Question: I consider myself a novice at css so bear with me :)
I am attempting to change the text color of an action button. You can see in the image below that "cut" and "copy" are disabled because there is no checkbox selected.

I would like to be able to format both the color of an enabled, and disabled action button.
I did a font-color; addition to the .inputbutton below, but it made the text in the enabled and disabled buttons the same color.
here is a snipped of code from the index.php file which might be applicable...
'''
<input type="button" id="actionButtonCut" value="<?php echo $lang_btn_cut; ?>" onClick="actionFunctionCut('','');" disabled class="<?php echo adjustButtonWidth($lang_btn_cut); ?>">
'''
here is some code from the style.css file
Full style.css file here: files.#######.com/style.css
'''
.inputButton {
padding: 5px;
width: 130px;
border-radius: 3px;
-moz-border-radius: 3px;
-webkit-border-radius: 3px;
border: 1px solid #2187c0;
background-image:url(../images/button_bg.jpg);
}
.inputButton:hover {
cursor: pointer;
background-image:url(../images/button_bg2.jpg);
}
.inputButtonNf {
padding: 5px 10px 5px 10px;
}
'''
there is also a skin css file with some more formatting
full skin css file here: #########.com/skins/kobus.css
'''
/* FTP Action Buttons */
#ftpActionButtonsDiv {
background-color:#88b0ff;
border-top-color: #404040;
}
'''
there is one more ajax.js file although I don't think it is relevant:
<URL>
Many thanks to anyone who can help me to format both the color of an enabled, and disabled action button :)
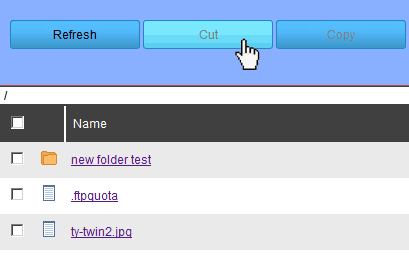
Answer: there is a pseudo-selector you can use '.inputButton:disabled',
Edit: As <URL> mentioned below, you can use '.inputButton[disabled]' for IE 8.